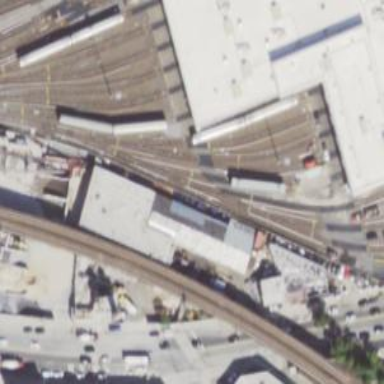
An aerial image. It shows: Electrified railway yard with rails.